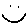
Label: smiley face